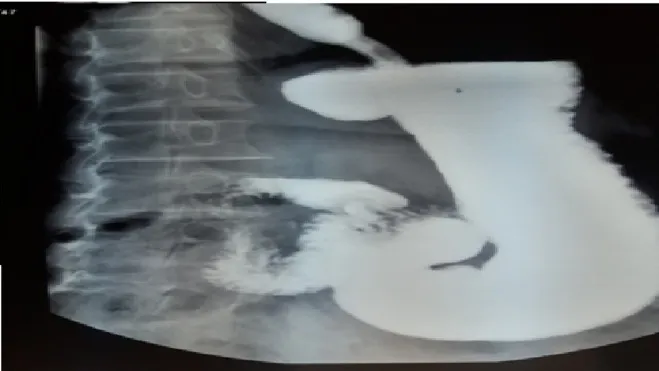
Upper gastrointestinal contrast image of the gastric diverticulum.
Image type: radiology (x_ray)